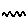
Label: zigzag